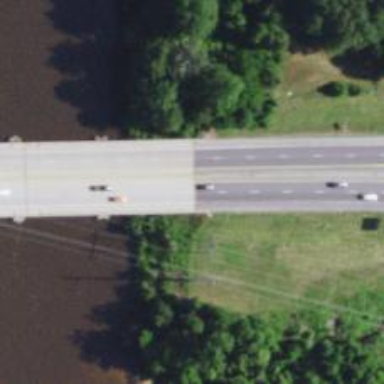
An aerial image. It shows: Bridge over trunk highway with expressway.